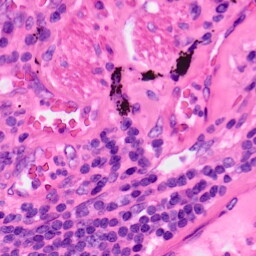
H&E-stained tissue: Lung